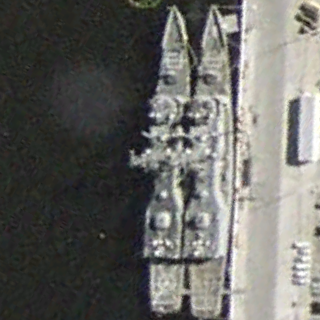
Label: cruiser